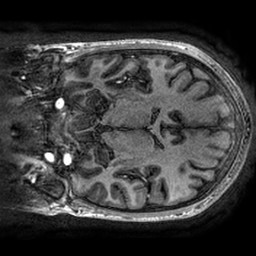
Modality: T1w
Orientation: coronal
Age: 24
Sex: female
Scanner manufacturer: ge
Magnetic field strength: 3 T
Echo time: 0.002736 s